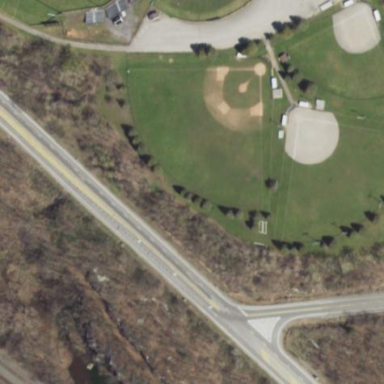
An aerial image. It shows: Baseball pitch for leisure land.